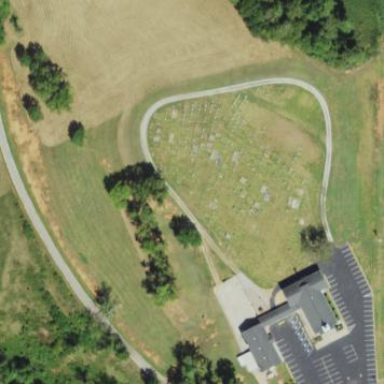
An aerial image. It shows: Grave yard.